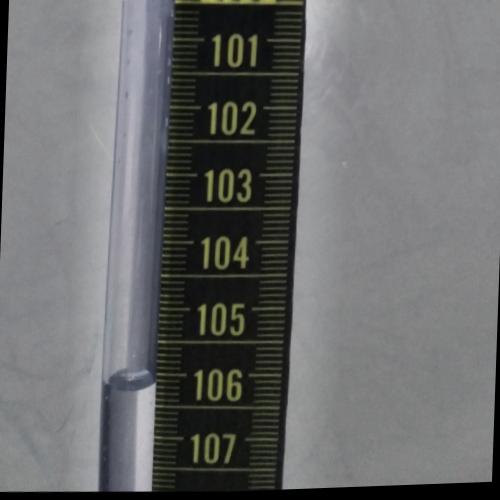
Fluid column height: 106.1 cm